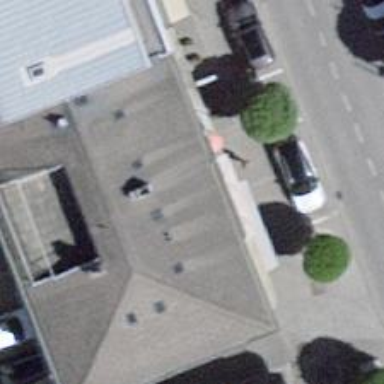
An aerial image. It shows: Restaurant.